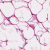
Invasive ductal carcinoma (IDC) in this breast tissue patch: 0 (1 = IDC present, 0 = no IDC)